Field crop: tomato
Growth stage: 1
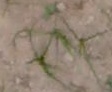
Species: cyperus